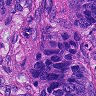
Metastatic tissue present: yes